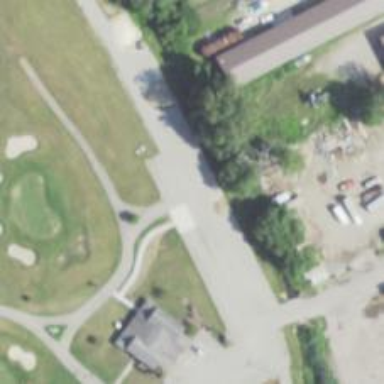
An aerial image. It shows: Service road designated as golf cart path.